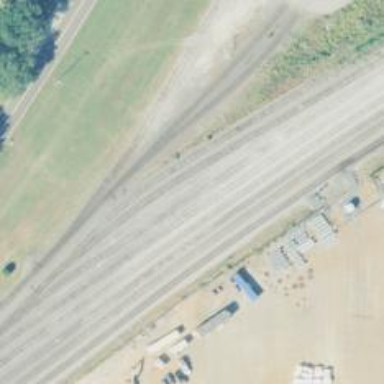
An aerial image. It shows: Railway siding for service.